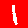
Digit: 1